Question: Two months ago, I set up Eclipse Indigo to build android application. Then i got some problems with my computer so I uninstalled it.
I downloaded Eclipse Indigo again and tried to set up Eclipse but the interface has changed. There are some additional folders and options. I followed <URL> tutorials for installation.
So, my question is how can I get back to the old interface like the one in the tutorial? I don't like the new one. Here is how it looks in the new interface. I've also attached a video which has the old interface.

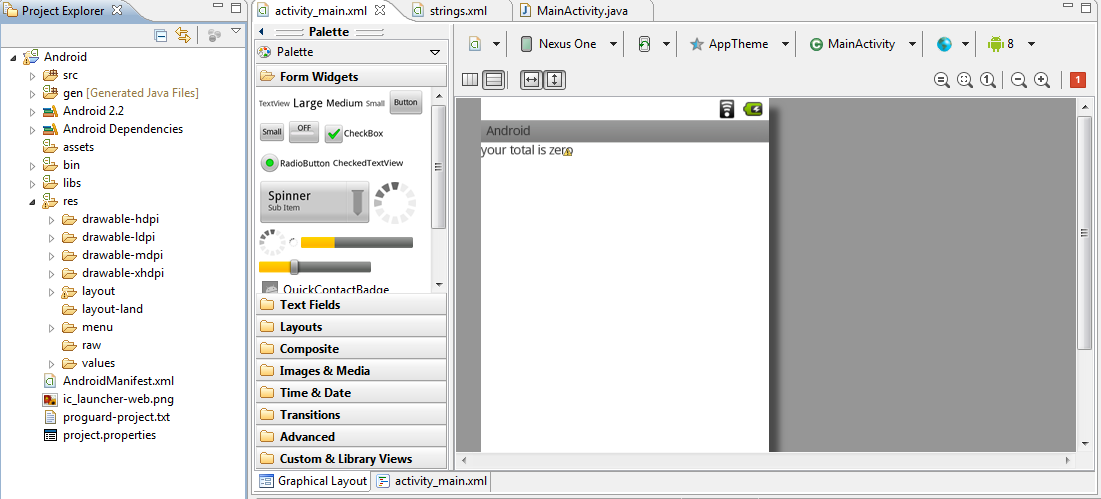
Answer: I don't think this is a problem of Eclipse. This is related to <URL>, which is a plugin for Eclipse.
If you really want to go back to previous version of ADT, please take a look at this <URL> to get old versions of ADT.